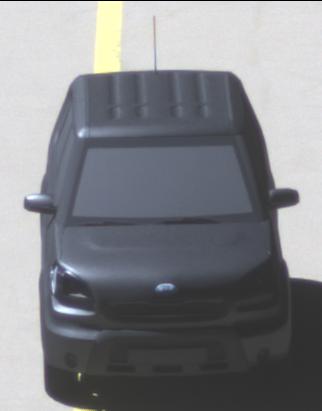
Make: KIA
Model: Soul 1.6
Detailed model: Soul (AM)
Model produced from: 2009/02
Model produced until: 2009/11
Doors: 5
Color: gray
Road condition: dry road
Daytime: midday
Contrast: high contrast